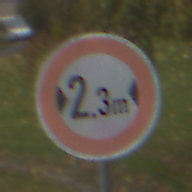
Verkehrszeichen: TatsaechlicheBreite2Komma3
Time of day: MorningAfternoon
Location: Outdoor (Nature)
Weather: Overcast
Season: Autumn
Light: Natural